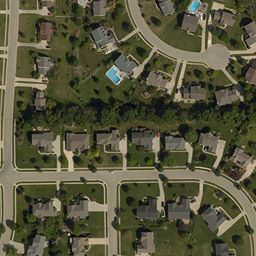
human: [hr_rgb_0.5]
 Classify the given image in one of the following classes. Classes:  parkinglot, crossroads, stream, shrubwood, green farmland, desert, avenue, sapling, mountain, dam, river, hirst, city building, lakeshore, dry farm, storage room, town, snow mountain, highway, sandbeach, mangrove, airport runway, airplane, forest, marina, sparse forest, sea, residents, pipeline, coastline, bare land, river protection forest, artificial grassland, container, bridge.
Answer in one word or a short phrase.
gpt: town